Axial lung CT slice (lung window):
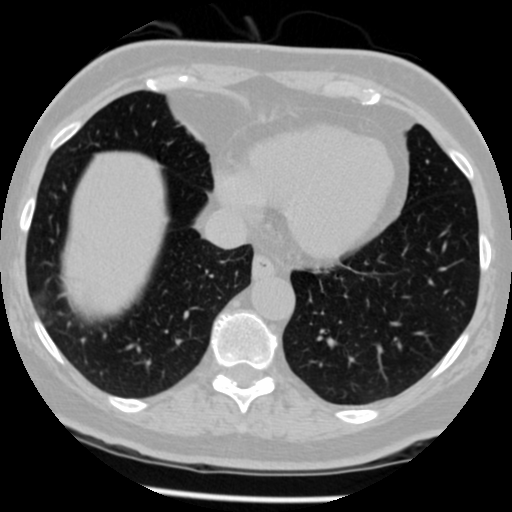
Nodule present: no